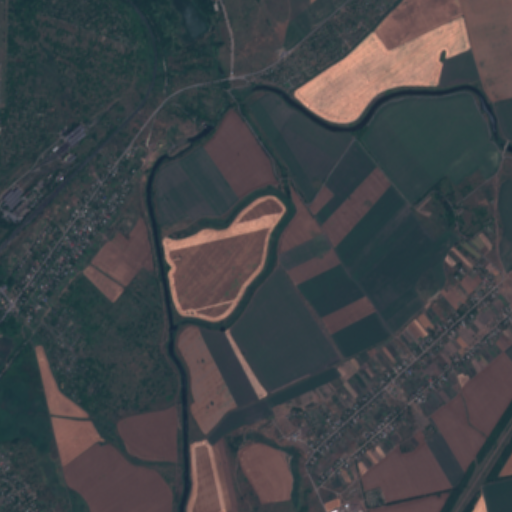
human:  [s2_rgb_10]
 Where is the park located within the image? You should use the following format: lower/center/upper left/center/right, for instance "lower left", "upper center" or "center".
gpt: The park is located in the lower right of the image.
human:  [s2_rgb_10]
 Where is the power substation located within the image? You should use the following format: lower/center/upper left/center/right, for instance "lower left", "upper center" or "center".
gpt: The power substation is located in the upper left of the image.
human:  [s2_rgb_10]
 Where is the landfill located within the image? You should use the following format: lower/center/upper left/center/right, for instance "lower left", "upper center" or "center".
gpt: There is no landfill in the image.